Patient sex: F
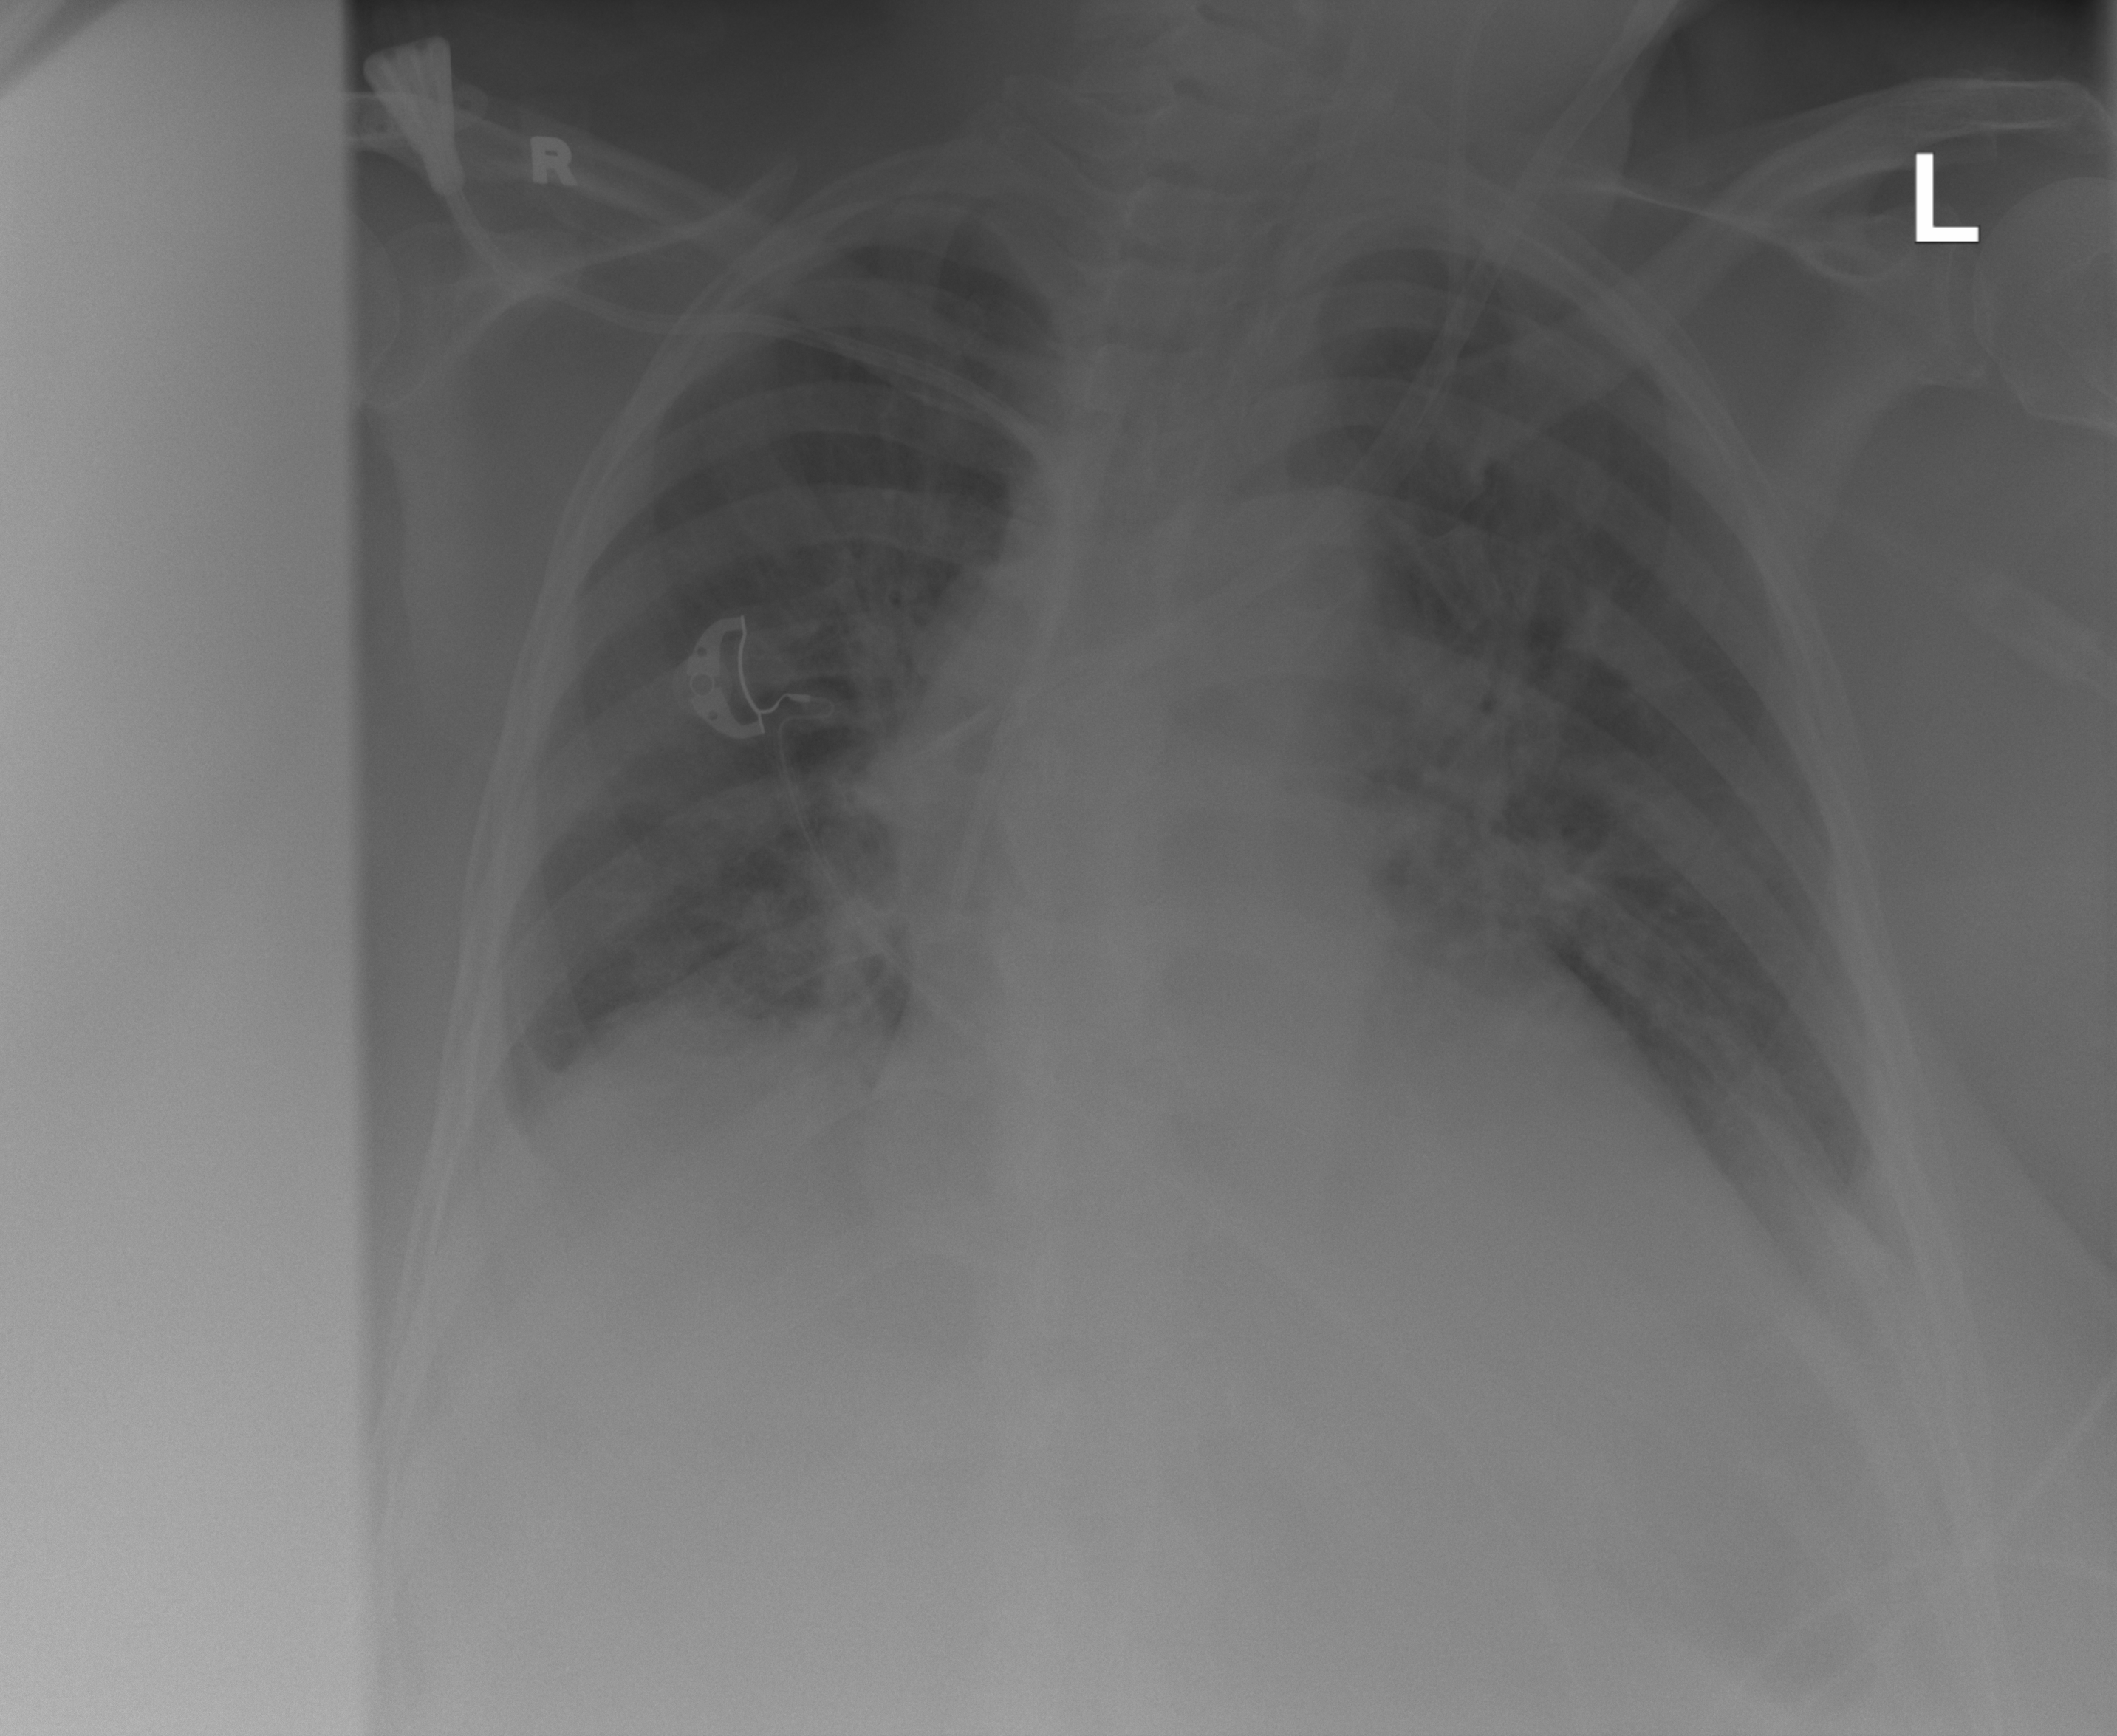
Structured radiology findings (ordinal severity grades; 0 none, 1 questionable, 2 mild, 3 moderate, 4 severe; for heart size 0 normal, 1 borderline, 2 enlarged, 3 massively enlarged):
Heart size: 0
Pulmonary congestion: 2
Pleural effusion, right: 2
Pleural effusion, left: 2
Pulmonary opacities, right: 1
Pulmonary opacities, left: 1
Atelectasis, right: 0
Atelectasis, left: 0